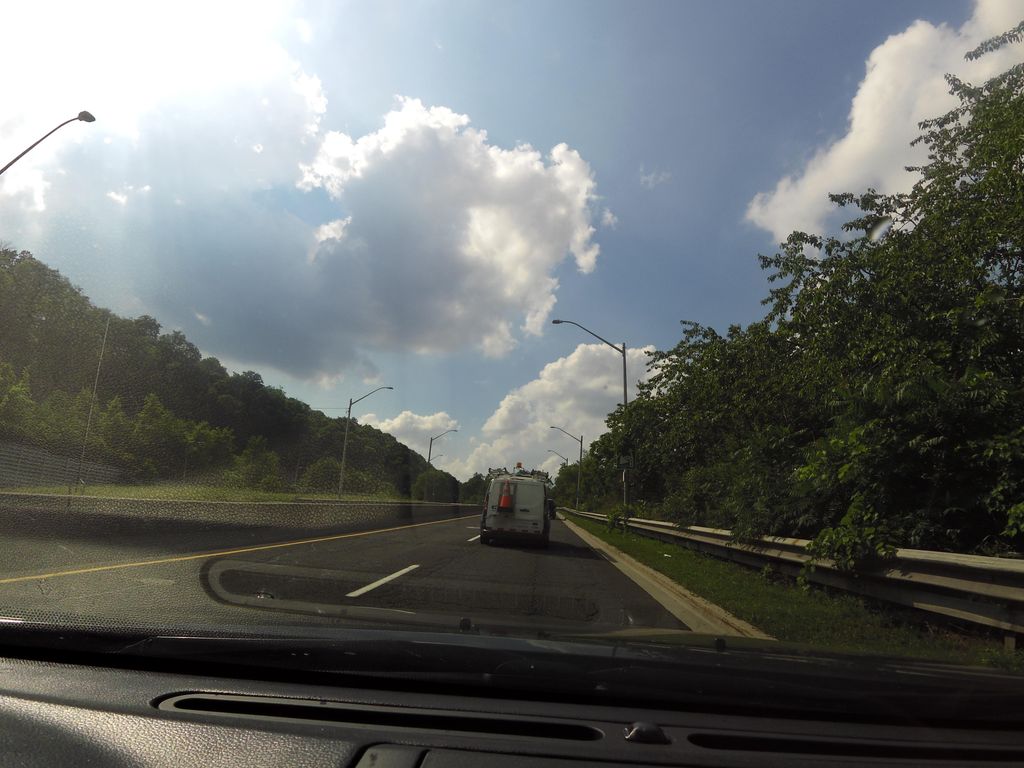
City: hamilton